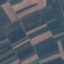
Land use / land cover: PermanentCrop